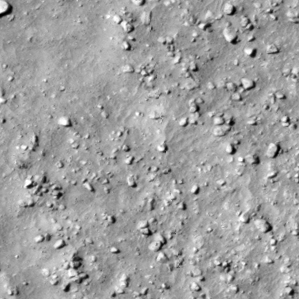
Label: non_frost